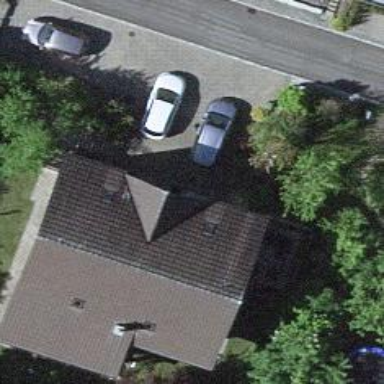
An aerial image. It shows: Detached building.